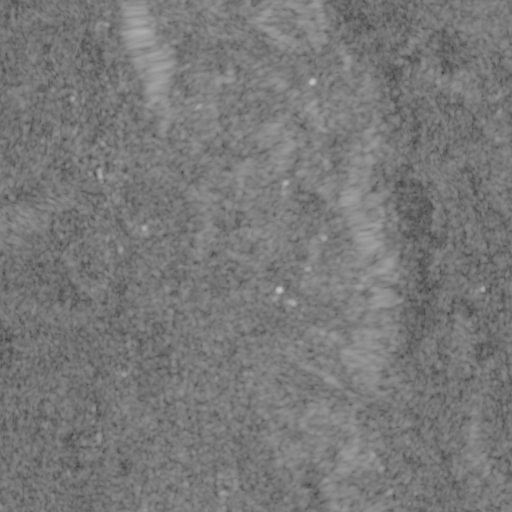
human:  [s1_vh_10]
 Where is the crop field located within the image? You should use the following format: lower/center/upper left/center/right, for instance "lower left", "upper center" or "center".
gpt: The crop field is located in the lower left of the image.
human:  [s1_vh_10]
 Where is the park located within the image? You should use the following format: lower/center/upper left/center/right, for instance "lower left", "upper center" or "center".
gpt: The park is located in the left of the image.
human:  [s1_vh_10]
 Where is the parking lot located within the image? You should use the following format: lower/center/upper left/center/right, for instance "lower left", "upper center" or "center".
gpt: The parking lot is located in the left of the image.
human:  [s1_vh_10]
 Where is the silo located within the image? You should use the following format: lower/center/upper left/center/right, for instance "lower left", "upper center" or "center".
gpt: The silo is located in the lower center of the image.
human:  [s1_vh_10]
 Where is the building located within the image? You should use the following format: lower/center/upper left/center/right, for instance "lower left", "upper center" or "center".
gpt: There is no building in the image.

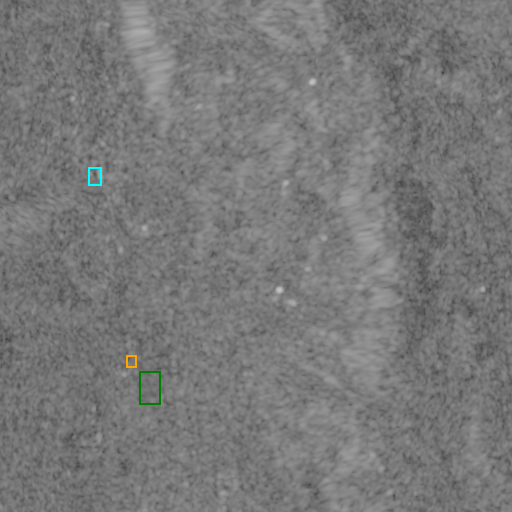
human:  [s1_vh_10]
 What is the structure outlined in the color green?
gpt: The structure outlined in green is a crop field.
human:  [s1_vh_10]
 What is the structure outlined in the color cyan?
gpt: The structure outlined in cyan is a park.
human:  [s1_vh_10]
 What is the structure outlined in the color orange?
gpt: The structure outlined in orange is a parking lot.
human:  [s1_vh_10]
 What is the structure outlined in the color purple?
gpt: There is no purple outline.